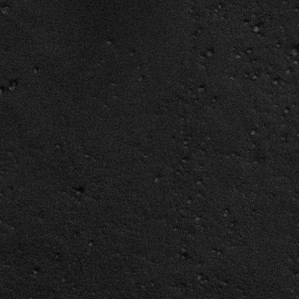
Label: frost